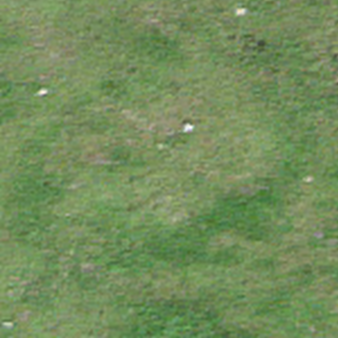
Label: other